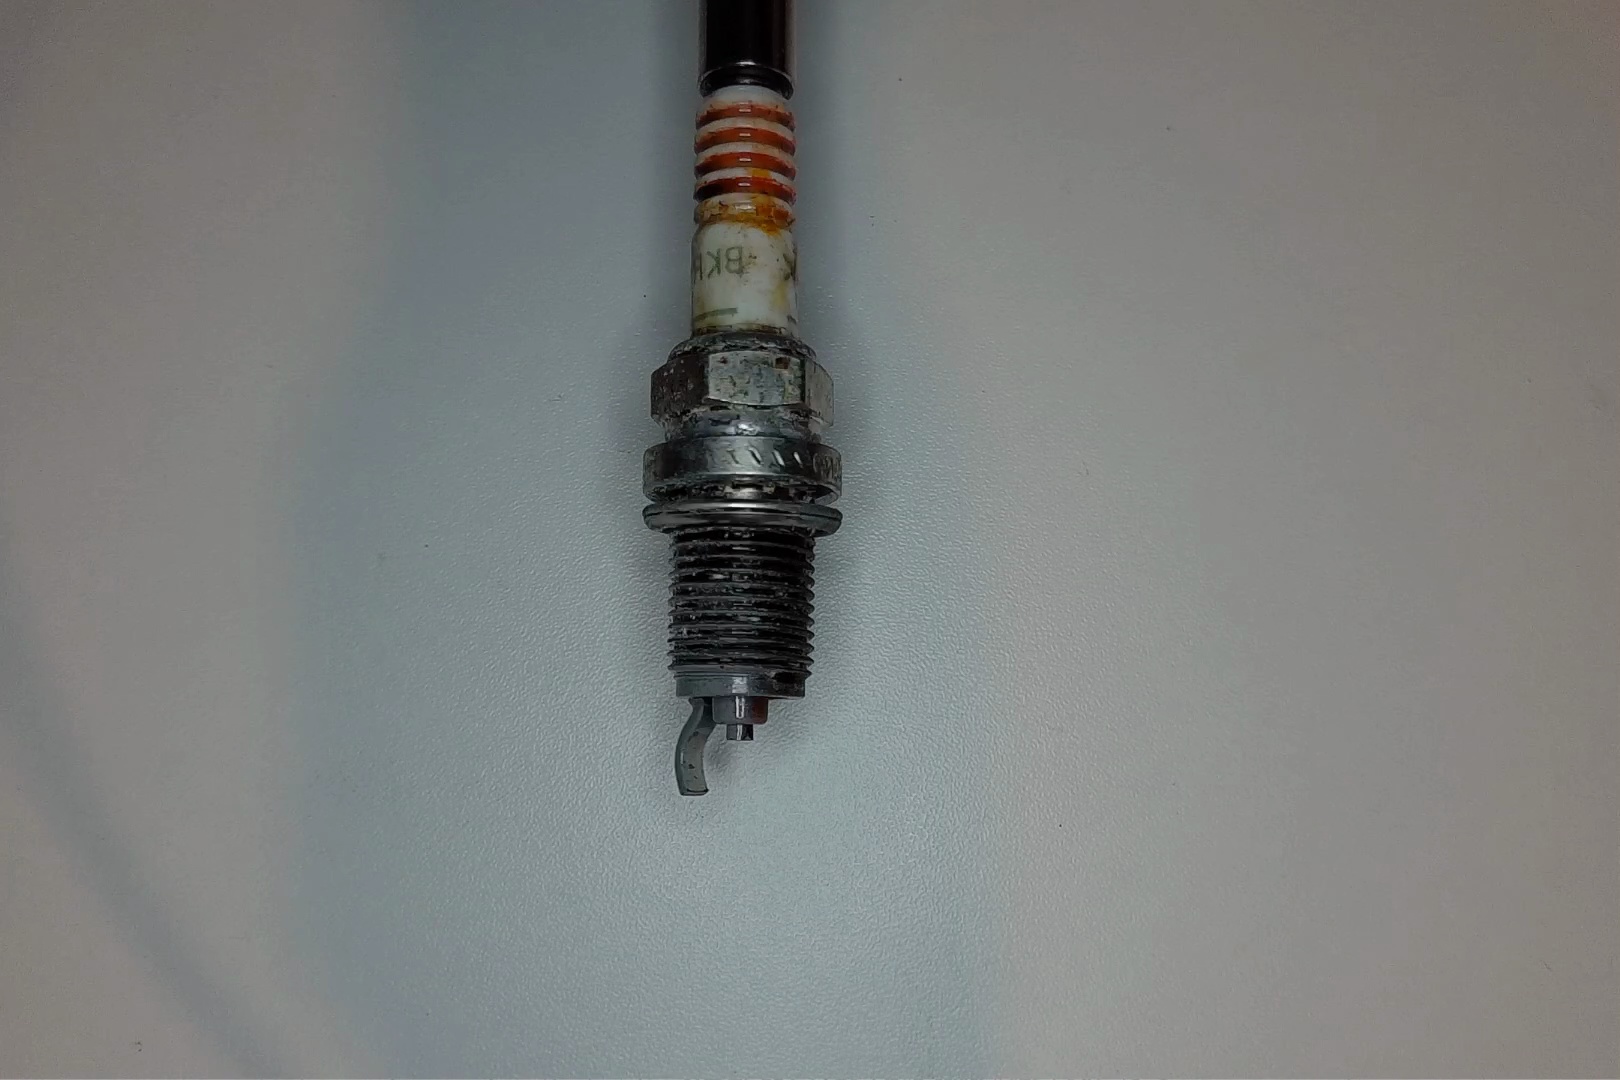
Label: anomaly